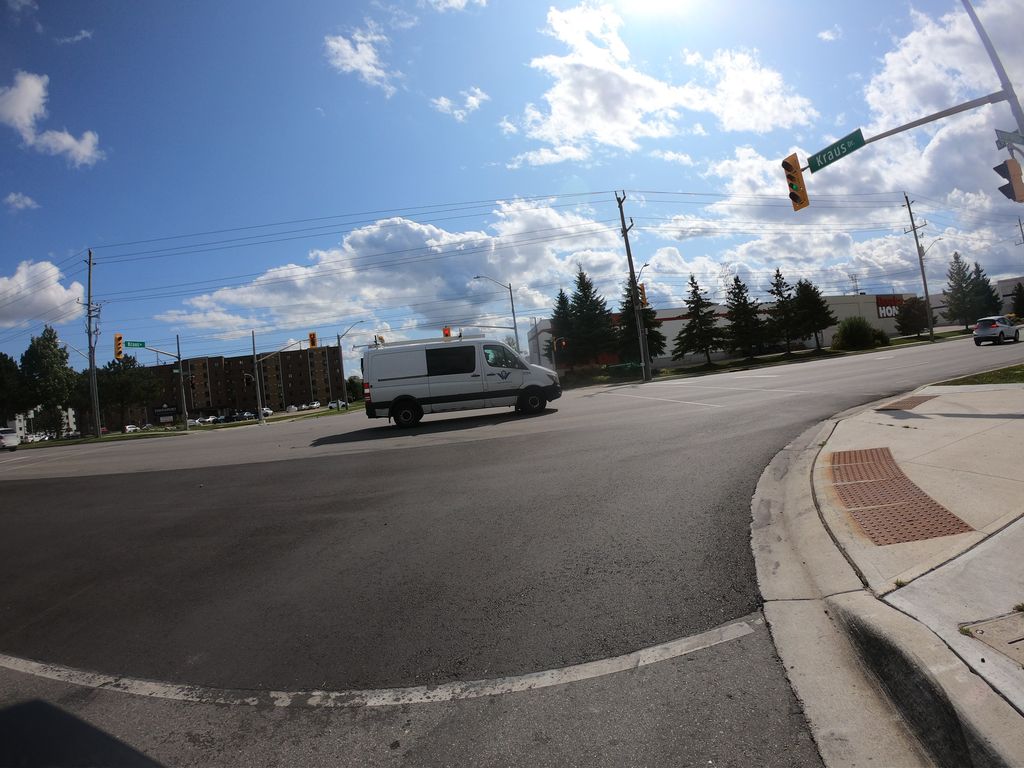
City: kitchener-waterloo